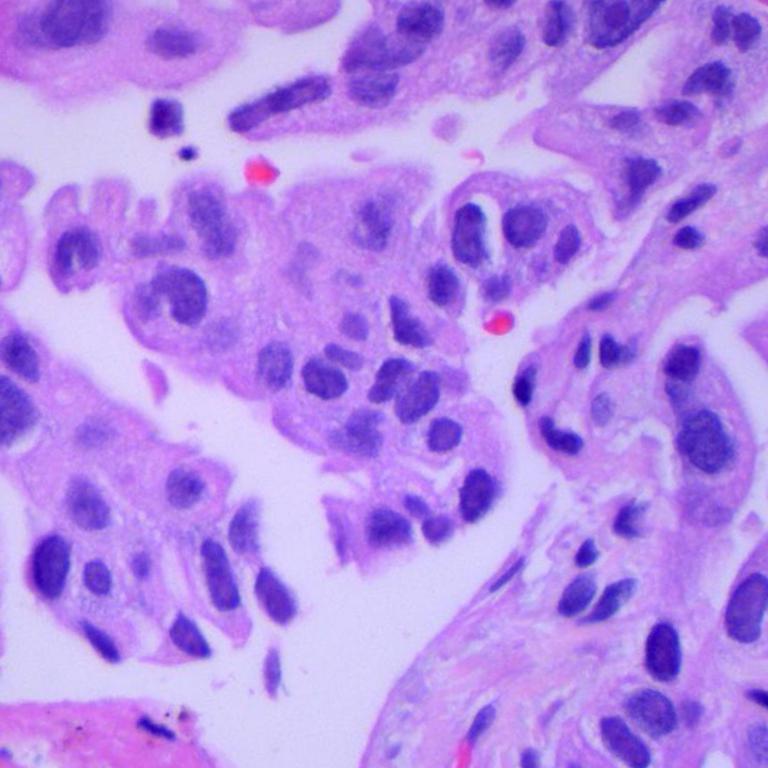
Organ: lung
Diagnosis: adenocarcinomas